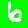
Digit: 6